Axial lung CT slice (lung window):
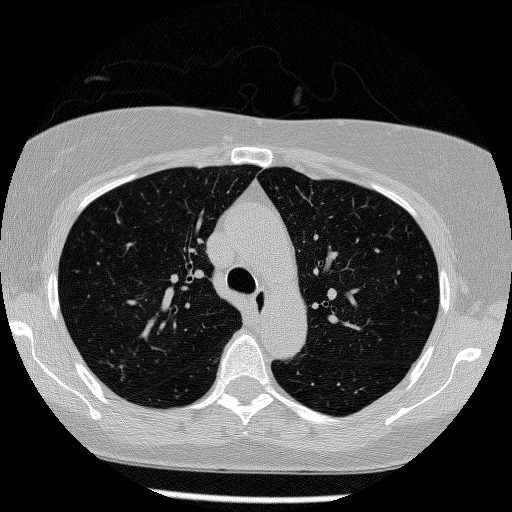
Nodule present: no